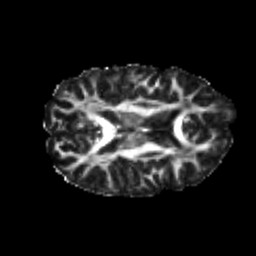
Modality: FA
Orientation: axial
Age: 21
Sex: female
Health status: healthy
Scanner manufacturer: philips
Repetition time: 7.387 s
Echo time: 0.08599 s